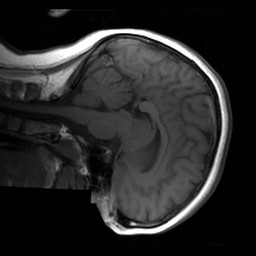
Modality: T1w
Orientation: sagittal
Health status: ill
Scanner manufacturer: siemens
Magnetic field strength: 1.5 T
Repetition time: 0.4 s
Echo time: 0.014 s